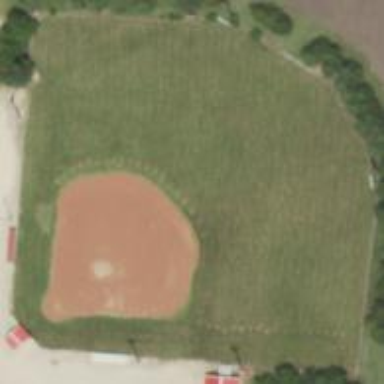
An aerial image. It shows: Baseball pitch for leisure and sports activities.